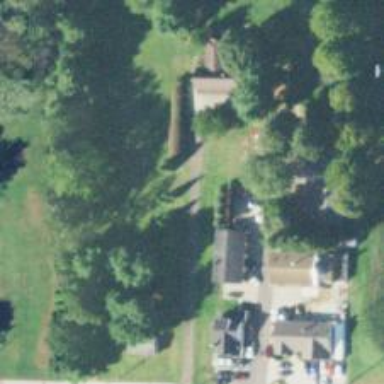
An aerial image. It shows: Driveway.